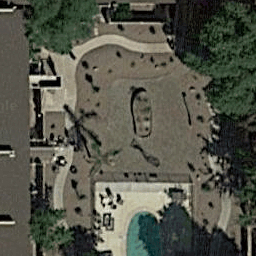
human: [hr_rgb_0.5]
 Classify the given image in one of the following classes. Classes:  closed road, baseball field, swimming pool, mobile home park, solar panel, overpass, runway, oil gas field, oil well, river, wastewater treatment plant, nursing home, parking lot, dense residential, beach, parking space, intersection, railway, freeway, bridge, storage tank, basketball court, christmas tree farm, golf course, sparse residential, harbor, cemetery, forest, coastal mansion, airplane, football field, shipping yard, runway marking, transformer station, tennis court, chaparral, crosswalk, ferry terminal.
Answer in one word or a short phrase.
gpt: swimming pool